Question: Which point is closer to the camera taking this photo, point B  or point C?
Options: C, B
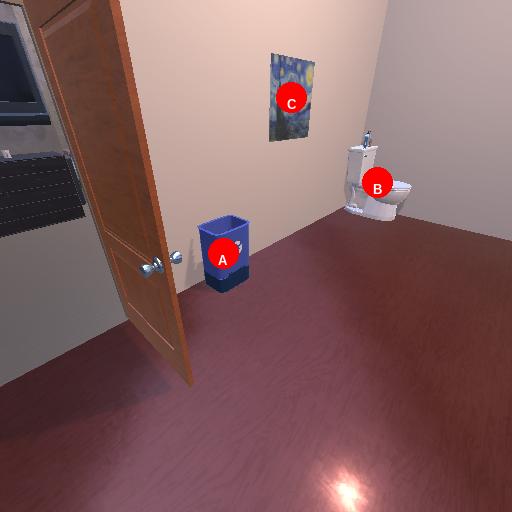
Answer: C